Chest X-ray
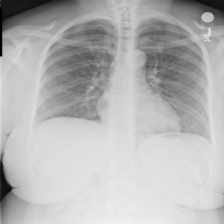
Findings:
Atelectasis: negative
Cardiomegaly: negative
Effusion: negative
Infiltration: negative
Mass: negative
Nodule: negative
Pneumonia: negative
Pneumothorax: negative
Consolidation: negative
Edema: negative
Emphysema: negative
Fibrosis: negative
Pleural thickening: negative
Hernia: negative